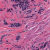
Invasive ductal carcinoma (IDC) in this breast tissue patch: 1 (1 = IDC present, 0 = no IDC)